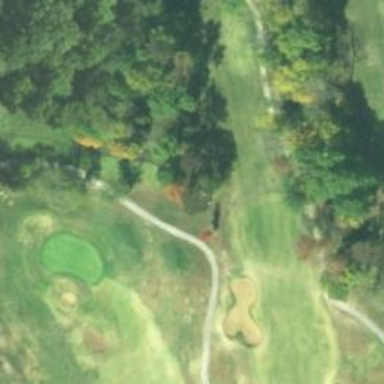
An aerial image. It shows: Pathway for golf carts.